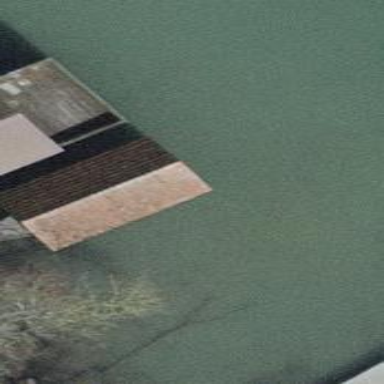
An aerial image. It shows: Boathouse building.